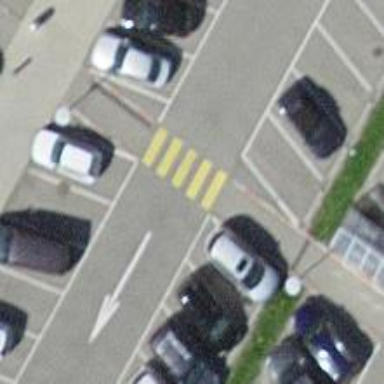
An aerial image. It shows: Uncontrolled zebra crossing.